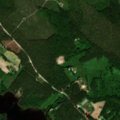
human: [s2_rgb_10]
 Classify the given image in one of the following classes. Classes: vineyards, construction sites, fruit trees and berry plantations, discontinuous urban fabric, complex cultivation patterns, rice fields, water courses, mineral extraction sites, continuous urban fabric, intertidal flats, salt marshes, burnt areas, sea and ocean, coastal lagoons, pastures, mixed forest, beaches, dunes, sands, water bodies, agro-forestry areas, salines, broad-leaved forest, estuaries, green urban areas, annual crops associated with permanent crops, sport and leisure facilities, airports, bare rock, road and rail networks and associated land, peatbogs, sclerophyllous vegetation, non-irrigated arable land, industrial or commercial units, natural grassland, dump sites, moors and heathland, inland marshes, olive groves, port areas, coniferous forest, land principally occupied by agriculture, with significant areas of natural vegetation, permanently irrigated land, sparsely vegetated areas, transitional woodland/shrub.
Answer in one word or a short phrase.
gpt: coniferous forest, mixed forest, transitional woodland/shrub, water bodies